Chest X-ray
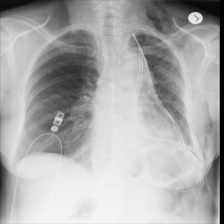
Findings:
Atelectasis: negative
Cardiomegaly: negative
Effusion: negative
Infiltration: negative
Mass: negative
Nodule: negative
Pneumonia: negative
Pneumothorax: positive
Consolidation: negative
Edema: negative
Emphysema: negative
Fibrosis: negative
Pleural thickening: negative
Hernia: negative